Field crop: maize
Growth stage: 2
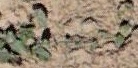
Species: convolvulus